Question: I have been wondering how to switch on and off the DoctrineModule cache in my development environment.
Currently my queries are cached and stored in the data/DoctrineModule/cache folder and when bug testing this can cause constipation :)
Essentially I would like to have caching set for my production environment and switched off for my development environment and to do this obviously I need the correct settings for the configs and to have a local/global config setting to deal with this.
Here is a screenshot of where the files are stored:

The following is my test configuration file:
'''
<?php
return [
'doctrine' => [
'connection' => [
'orm_default' => [
'driverClass' =>'Doctrine\DBAL\Driver\PDOMySql\Driver',
'params' => [
'host' => 'localhost',
'port' => '3306',
'user' => 'pw1',
'password' => 'pw1',
'dbname' => 'server',
'unix_socket' => '/Applications/MAMP/tmp/mysql/mysql.sock' //To use Doctrine Entity Generator
]
]
],
'eventmanager' => [
'orm_default' => [
'subscribers' => [
'Gedmo\Timestampable\TimestampableListener',
],
],
],
'configuration' => [
'orm_default' => [
'naming_strategy' => 'UnderscoreNamingStrategy',
],
],
'authentication' => [
'orm_default' => [
'object_manager' => 'Doctrine\ORM\EntityManager',
'identity_class' => 'RoleBasedUser\Entity\User',
'identity_property' => 'email',
'credential_property' => 'password',
'credential_callable' => function(\RoleBasedUser\Entity\User $user, $passwordGiven) {
$hashedPassword = $user->getPassword();
$passwordService = new \RoleBasedUser\Service\PasswordService();
return $passwordService->verify($passwordGiven, $hashedPassword);
},
],
],
]
];
'''
I am certain I need to add a config, which one though I am unsure of.
thanks!
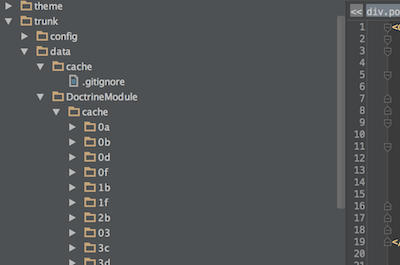
Answer: Okay this has been worked out.
In my module.config.php file I had set the doctrine driver to cache => filesystem, this I changed to array and the problem has now been resolved.
'''
'doctrine' => [
'driver' => [
'RBU_driver' => [
'class' => 'Doctrine\ORM\Mapping\Driver\AnnotationDriver',
//cache => 'filesystem', <-- this will cache into the data/DoctrineModule
'cache' => 'array', //<-- this will not cache...
'paths' => [
__DIR__ . '/../src/RoleBasedUser/Entity'
]
],
'orm_default' => [
'drivers' => [
'RoleBasedUser\Entity' => 'RBU_driver'
]
]
],
],
'''